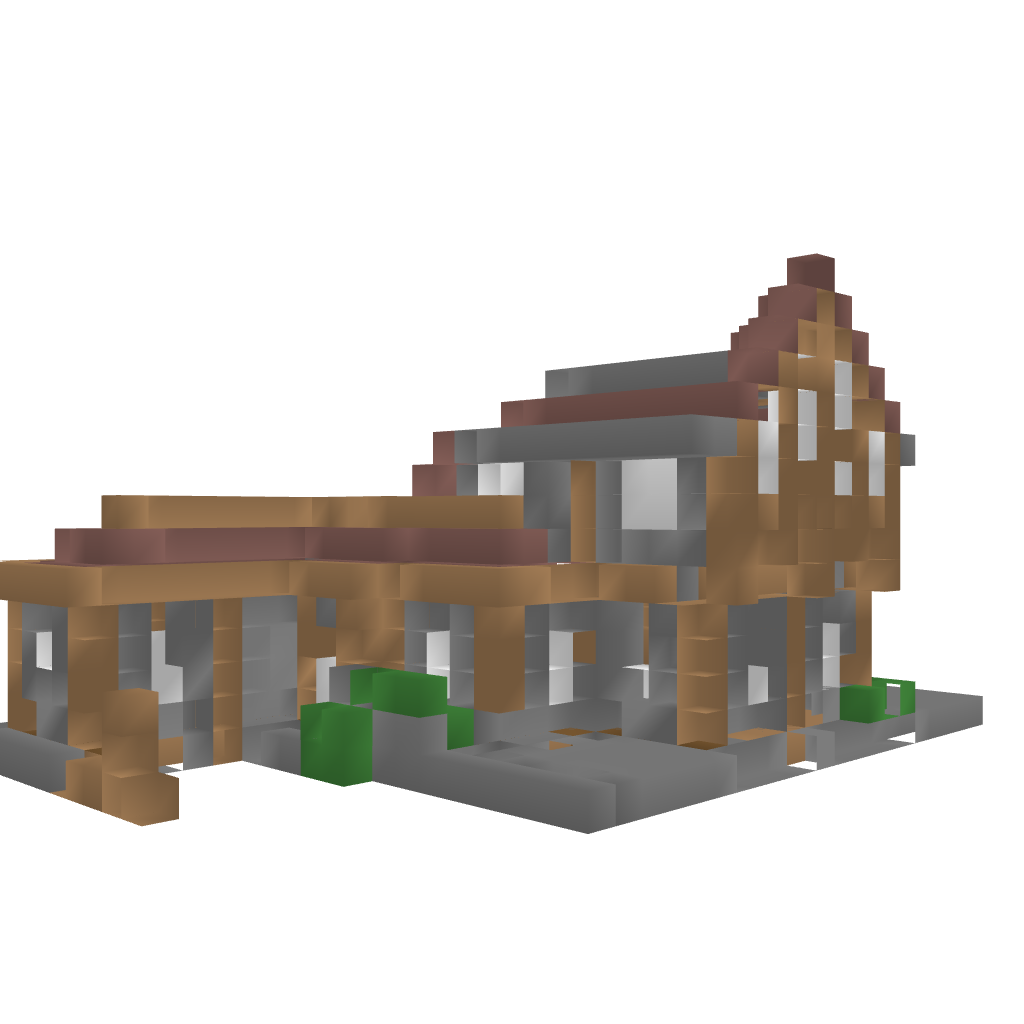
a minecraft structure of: Perfect Survival House bad low quality